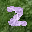
Label: 2